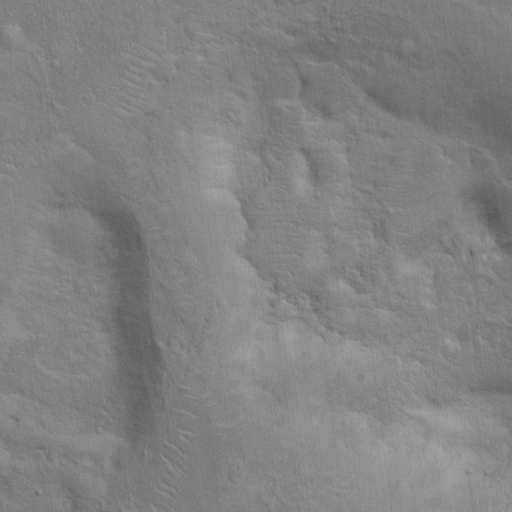
Classes present: Background, Cone